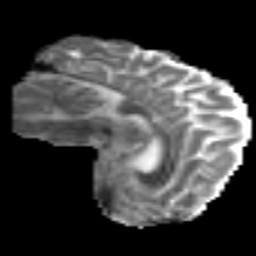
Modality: MD
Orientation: sagittal
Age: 27
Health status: ill
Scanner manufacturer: philips
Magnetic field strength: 3 T
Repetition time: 9 s
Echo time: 0.127 s